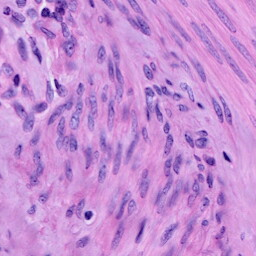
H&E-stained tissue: Cervix